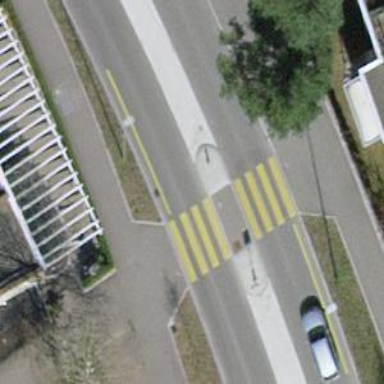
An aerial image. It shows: Zebra crossing on the road.